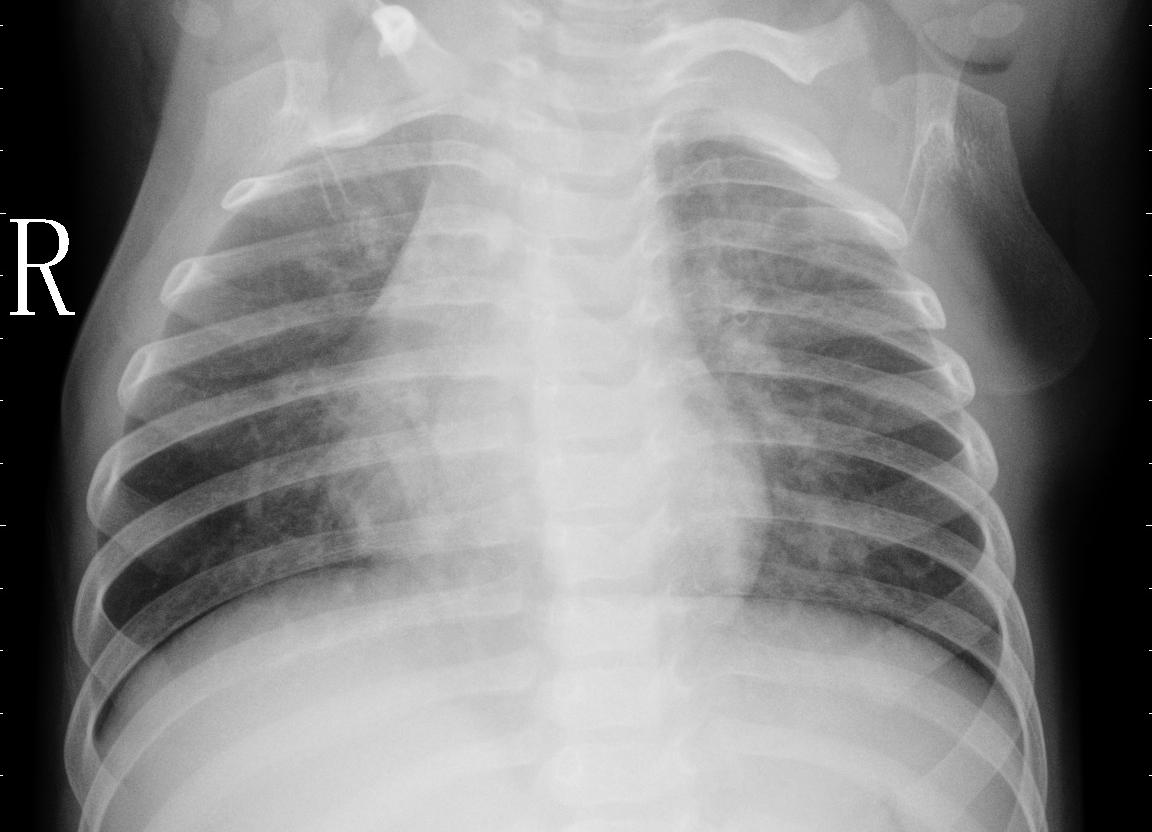
Diagnosis: PNEUMONIA